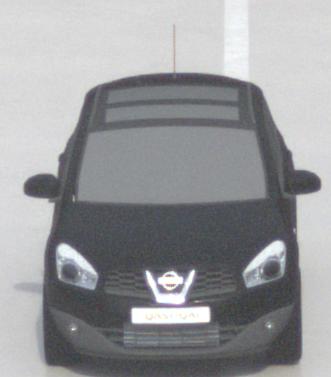
Make: Nissan
Model: Qashqai 1.6
Detailed model: Qashqai (J10)
Model produced from: 2010/03
Model produced until: 2010/08
Doors: 5
Color: black
Road condition: wet road
Daytime: morning or afternoon
Contrast: medium contrast